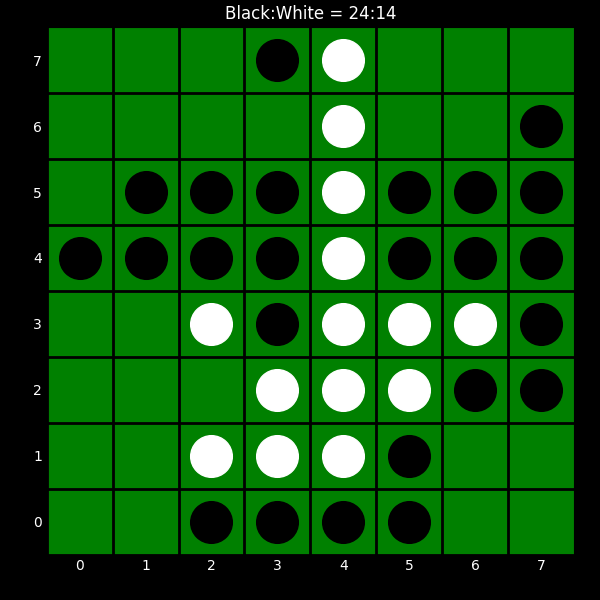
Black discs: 24
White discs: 14